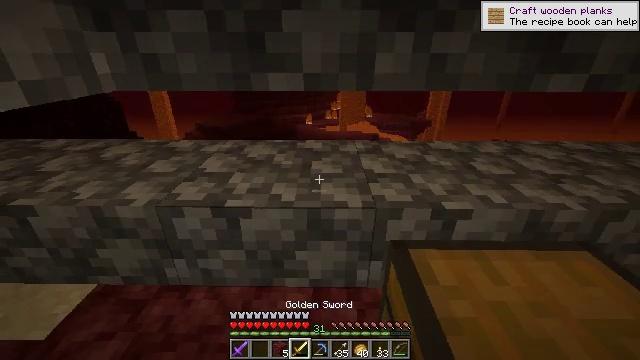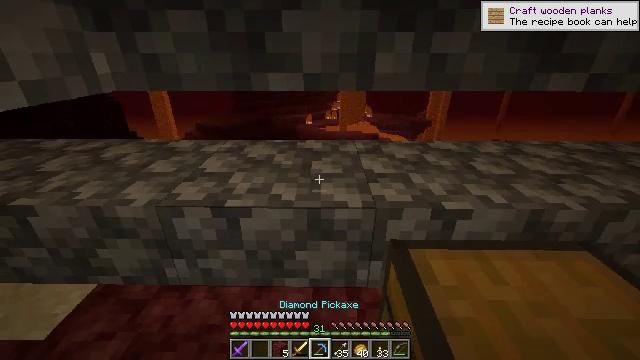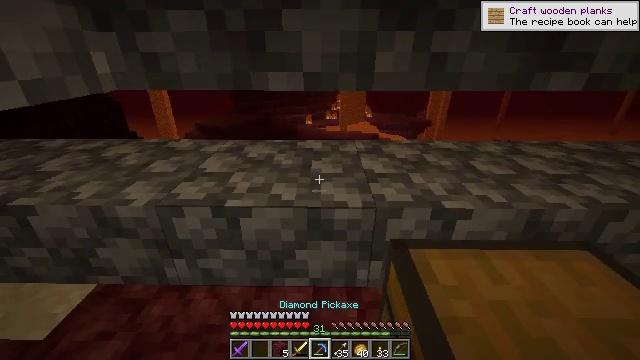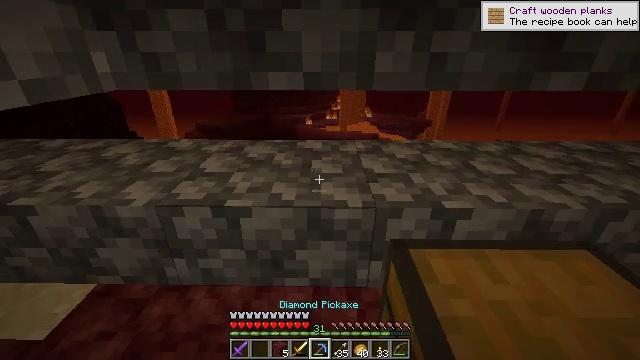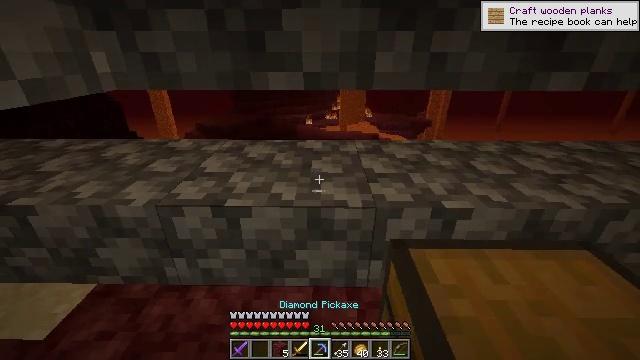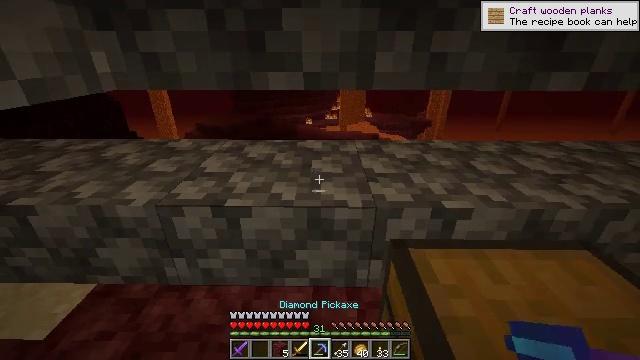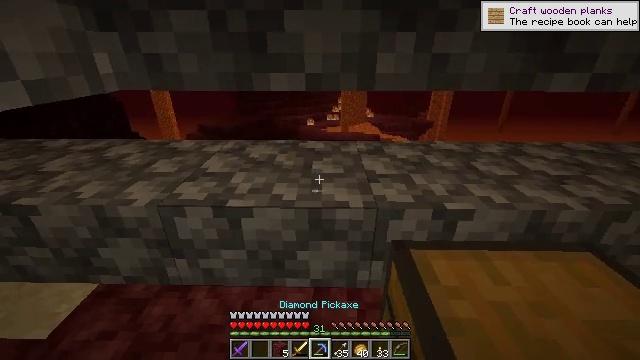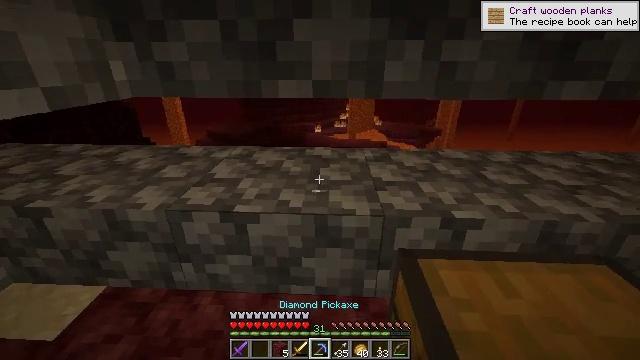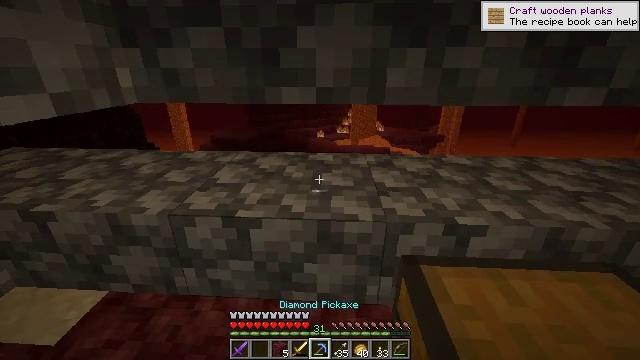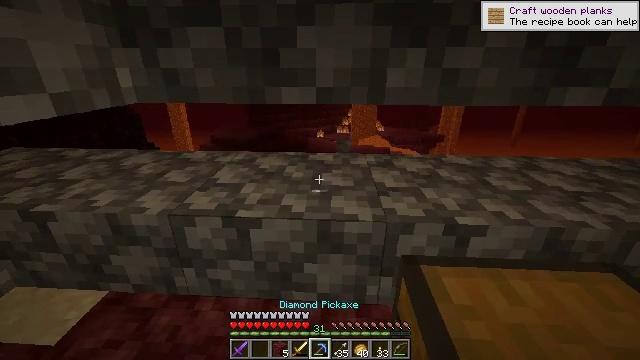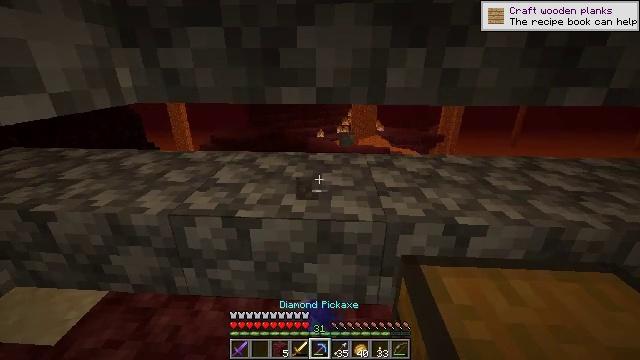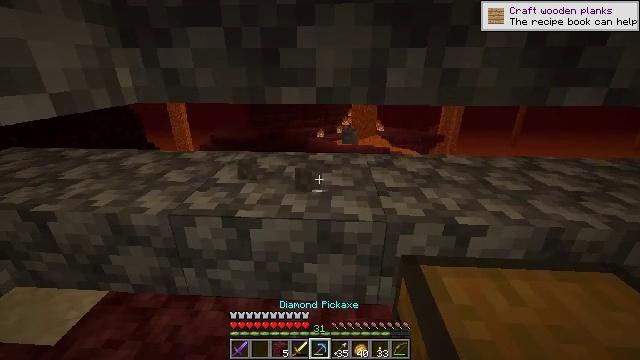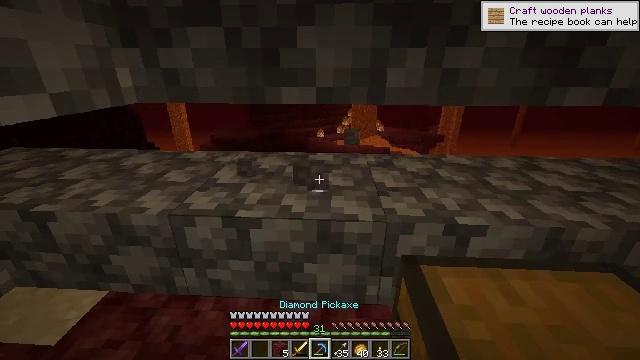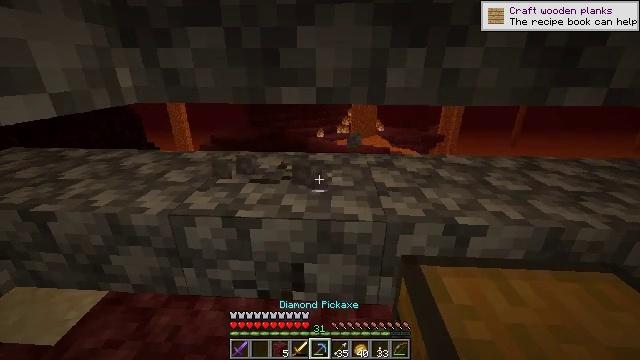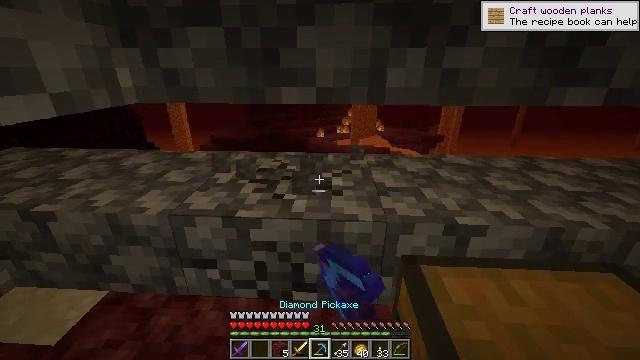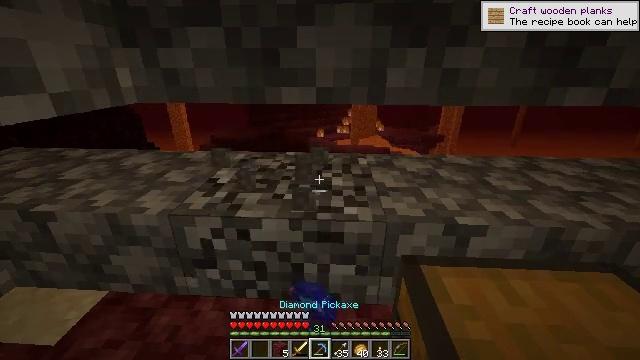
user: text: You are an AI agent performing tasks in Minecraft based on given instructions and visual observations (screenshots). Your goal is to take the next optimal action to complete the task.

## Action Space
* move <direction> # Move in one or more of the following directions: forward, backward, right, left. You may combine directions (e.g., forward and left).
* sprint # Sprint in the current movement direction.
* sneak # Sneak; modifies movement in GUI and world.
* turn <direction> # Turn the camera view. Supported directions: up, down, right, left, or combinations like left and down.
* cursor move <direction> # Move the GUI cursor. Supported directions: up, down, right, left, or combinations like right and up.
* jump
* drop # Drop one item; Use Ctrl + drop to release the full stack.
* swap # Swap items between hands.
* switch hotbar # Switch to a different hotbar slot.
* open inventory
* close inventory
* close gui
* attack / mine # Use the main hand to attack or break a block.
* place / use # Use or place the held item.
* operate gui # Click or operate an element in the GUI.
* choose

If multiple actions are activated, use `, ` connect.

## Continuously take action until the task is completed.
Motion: motion action
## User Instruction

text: Collect cobblestone slabs from your build.
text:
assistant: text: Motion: no_op
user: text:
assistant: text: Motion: no_op
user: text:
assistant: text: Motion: no_op
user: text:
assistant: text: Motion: no_op
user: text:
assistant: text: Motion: no_op
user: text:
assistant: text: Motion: no_op
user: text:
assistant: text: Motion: turn left and up
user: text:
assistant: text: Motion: turn up
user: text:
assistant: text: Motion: attack / mine
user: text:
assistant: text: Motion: attack / mine
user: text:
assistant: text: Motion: attack / mine
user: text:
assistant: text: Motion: attack / mine
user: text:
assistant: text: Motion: attack / mine
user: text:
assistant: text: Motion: attack / mine
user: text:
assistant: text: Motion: attack / mine
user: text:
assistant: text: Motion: attack / mine
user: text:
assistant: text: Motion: move forward, attack / mine
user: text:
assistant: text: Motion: move forward
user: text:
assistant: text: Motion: move forward
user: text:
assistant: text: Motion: move forward
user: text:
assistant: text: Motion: no_op